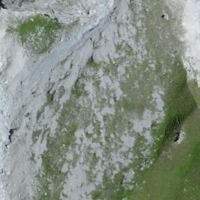
EUNIS habitat code: 31
Species observed at this site:
Hornungia procumbens